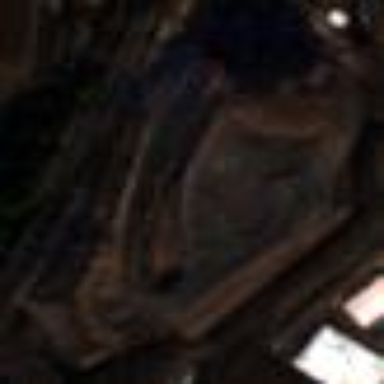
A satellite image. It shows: Spoil heap in landfill area.